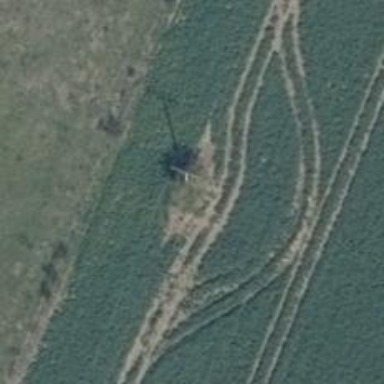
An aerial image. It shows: Power pole.